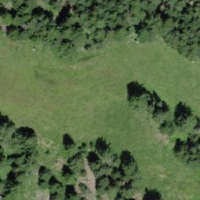
EUNIS habitat code: 43
Species observed at this site:
Lophophanes cristatus
Spinus spinus